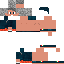
A male human skin with medium skin, wearing brown long hair dressed in a blue hoodie and black pants, featuring a closed mouth.